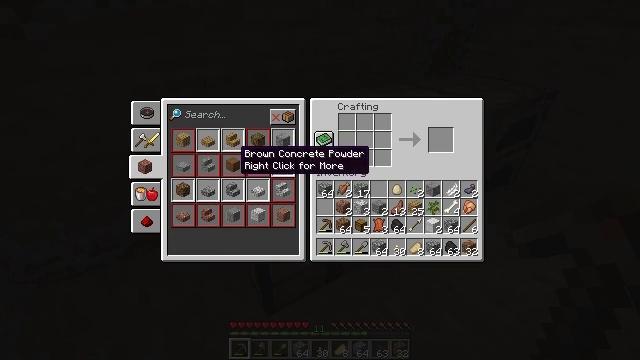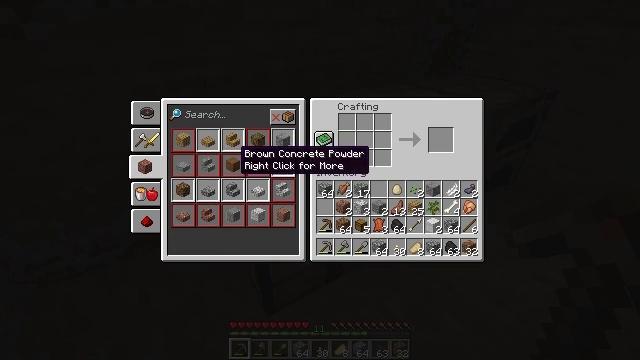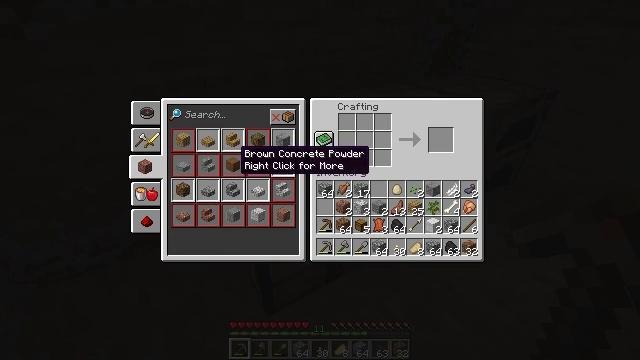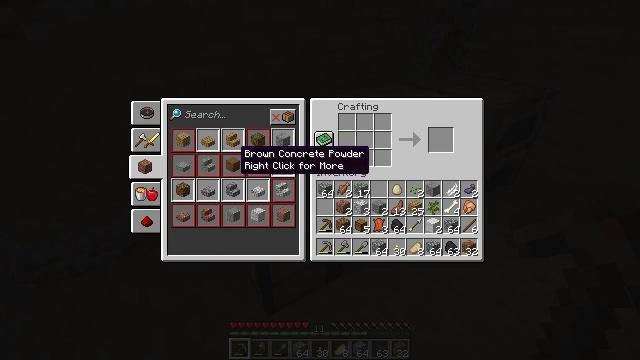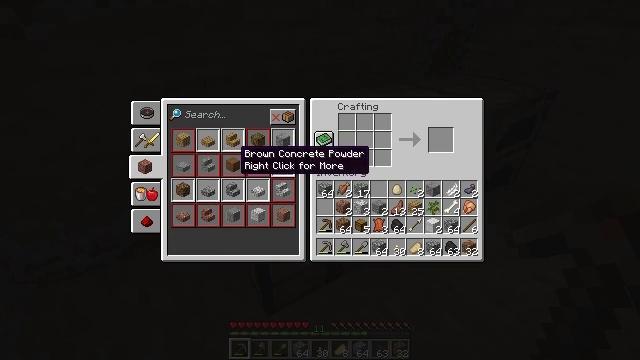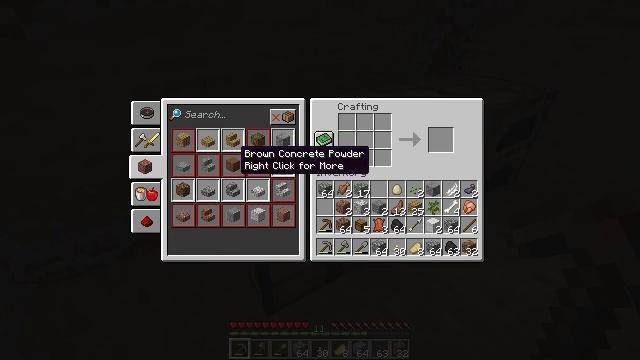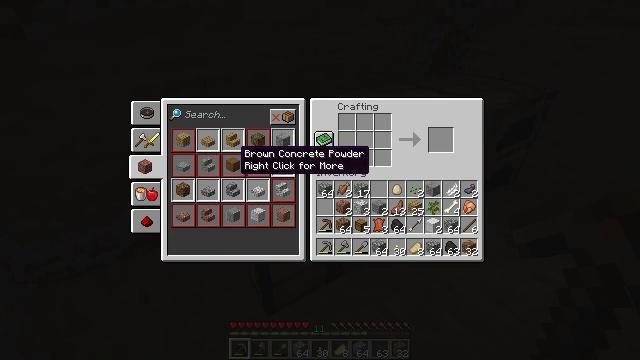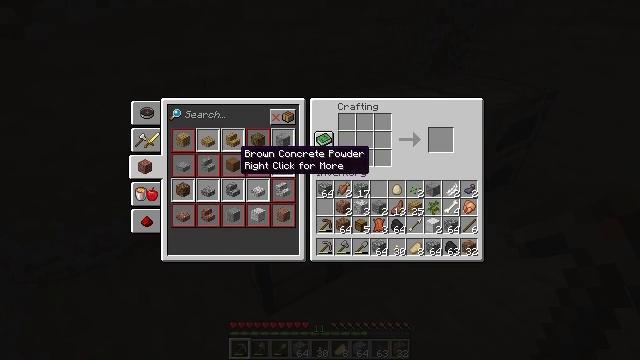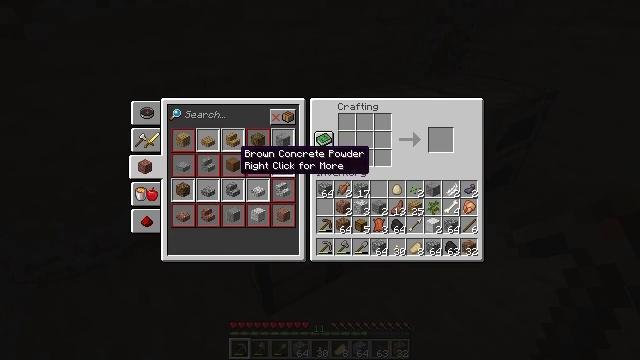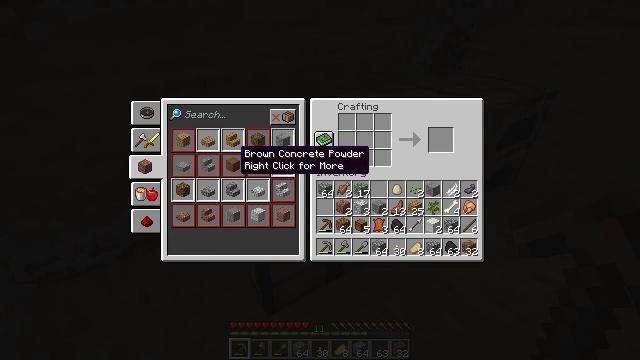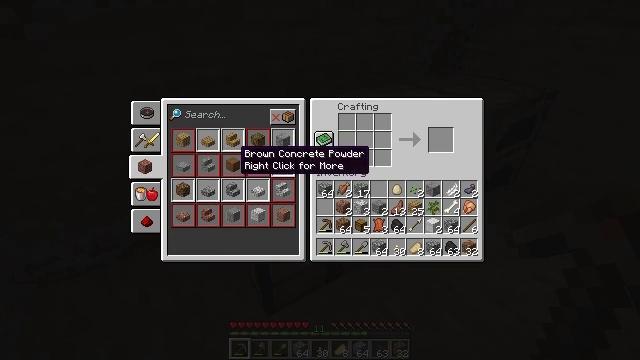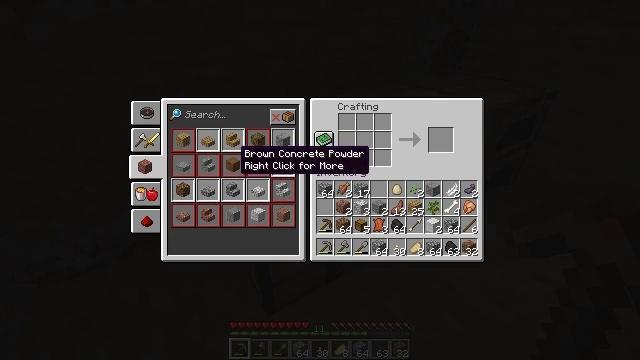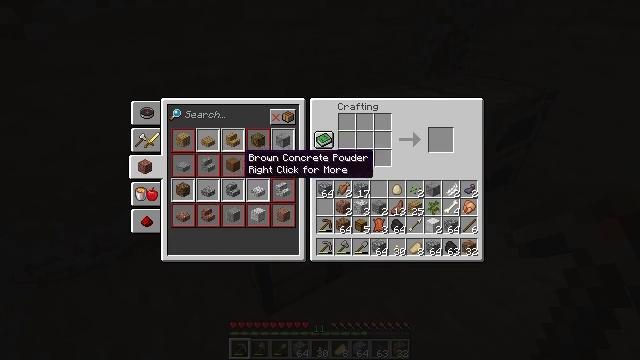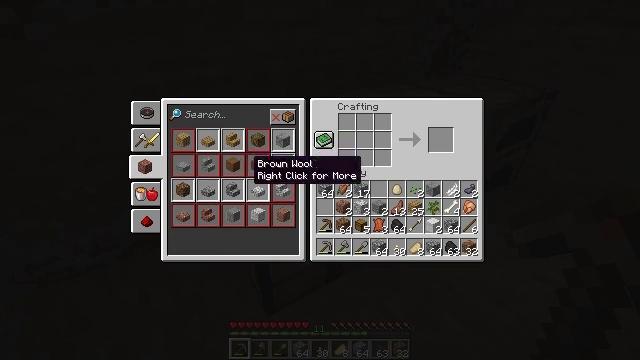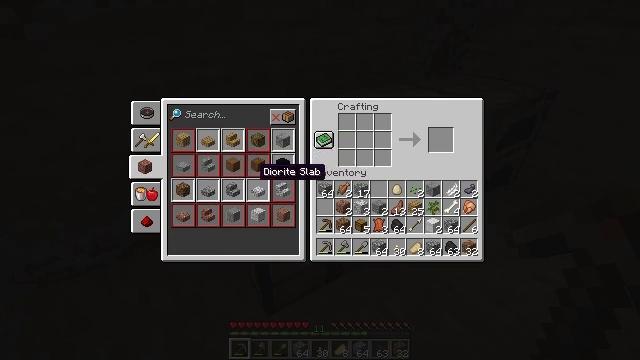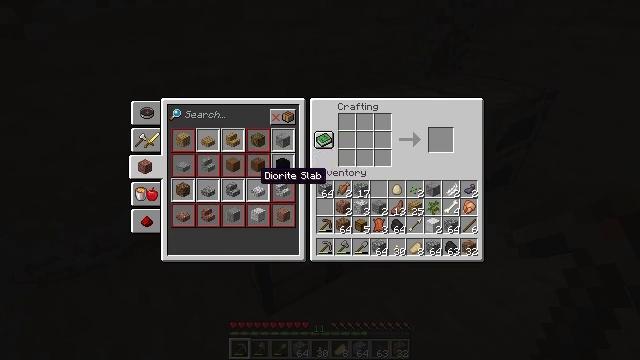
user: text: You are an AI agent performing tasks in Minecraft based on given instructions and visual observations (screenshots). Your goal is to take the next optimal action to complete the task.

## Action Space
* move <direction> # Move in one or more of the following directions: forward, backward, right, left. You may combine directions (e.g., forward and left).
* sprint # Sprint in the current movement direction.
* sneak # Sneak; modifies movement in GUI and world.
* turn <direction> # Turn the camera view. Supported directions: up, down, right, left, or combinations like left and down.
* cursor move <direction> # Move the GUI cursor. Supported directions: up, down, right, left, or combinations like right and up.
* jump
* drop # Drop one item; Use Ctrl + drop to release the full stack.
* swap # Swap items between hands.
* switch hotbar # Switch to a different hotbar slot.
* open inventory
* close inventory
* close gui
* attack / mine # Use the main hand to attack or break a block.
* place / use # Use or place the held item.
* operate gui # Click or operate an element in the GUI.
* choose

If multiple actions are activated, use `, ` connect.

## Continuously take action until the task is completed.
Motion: motion action
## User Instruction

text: Create a white carpet using wool.
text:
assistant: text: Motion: no_op
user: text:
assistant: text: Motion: no_op
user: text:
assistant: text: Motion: no_op
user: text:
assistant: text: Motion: no_op
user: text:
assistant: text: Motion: no_op
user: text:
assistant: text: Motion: no_op
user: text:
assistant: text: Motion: no_op
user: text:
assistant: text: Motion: no_op
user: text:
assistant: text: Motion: no_op
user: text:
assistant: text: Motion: no_op
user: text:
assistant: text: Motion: no_op
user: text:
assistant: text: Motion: no_op
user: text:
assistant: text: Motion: cursor move right
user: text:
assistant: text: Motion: cursor move down
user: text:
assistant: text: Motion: no_op
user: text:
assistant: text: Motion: no_op
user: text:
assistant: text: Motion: no_op
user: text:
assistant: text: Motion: cursor move left
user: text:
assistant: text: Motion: cursor move left and up
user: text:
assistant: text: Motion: no_op
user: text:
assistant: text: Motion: no_op
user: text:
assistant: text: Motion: no_op
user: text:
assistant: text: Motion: no_op
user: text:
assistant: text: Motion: no_op
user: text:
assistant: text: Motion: no_op
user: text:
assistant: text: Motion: no_op
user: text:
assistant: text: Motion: no_op
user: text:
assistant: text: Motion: no_op
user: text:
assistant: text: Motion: no_op
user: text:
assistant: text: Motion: no_op